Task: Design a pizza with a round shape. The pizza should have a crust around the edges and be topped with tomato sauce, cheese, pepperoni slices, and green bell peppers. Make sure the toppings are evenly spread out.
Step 7:
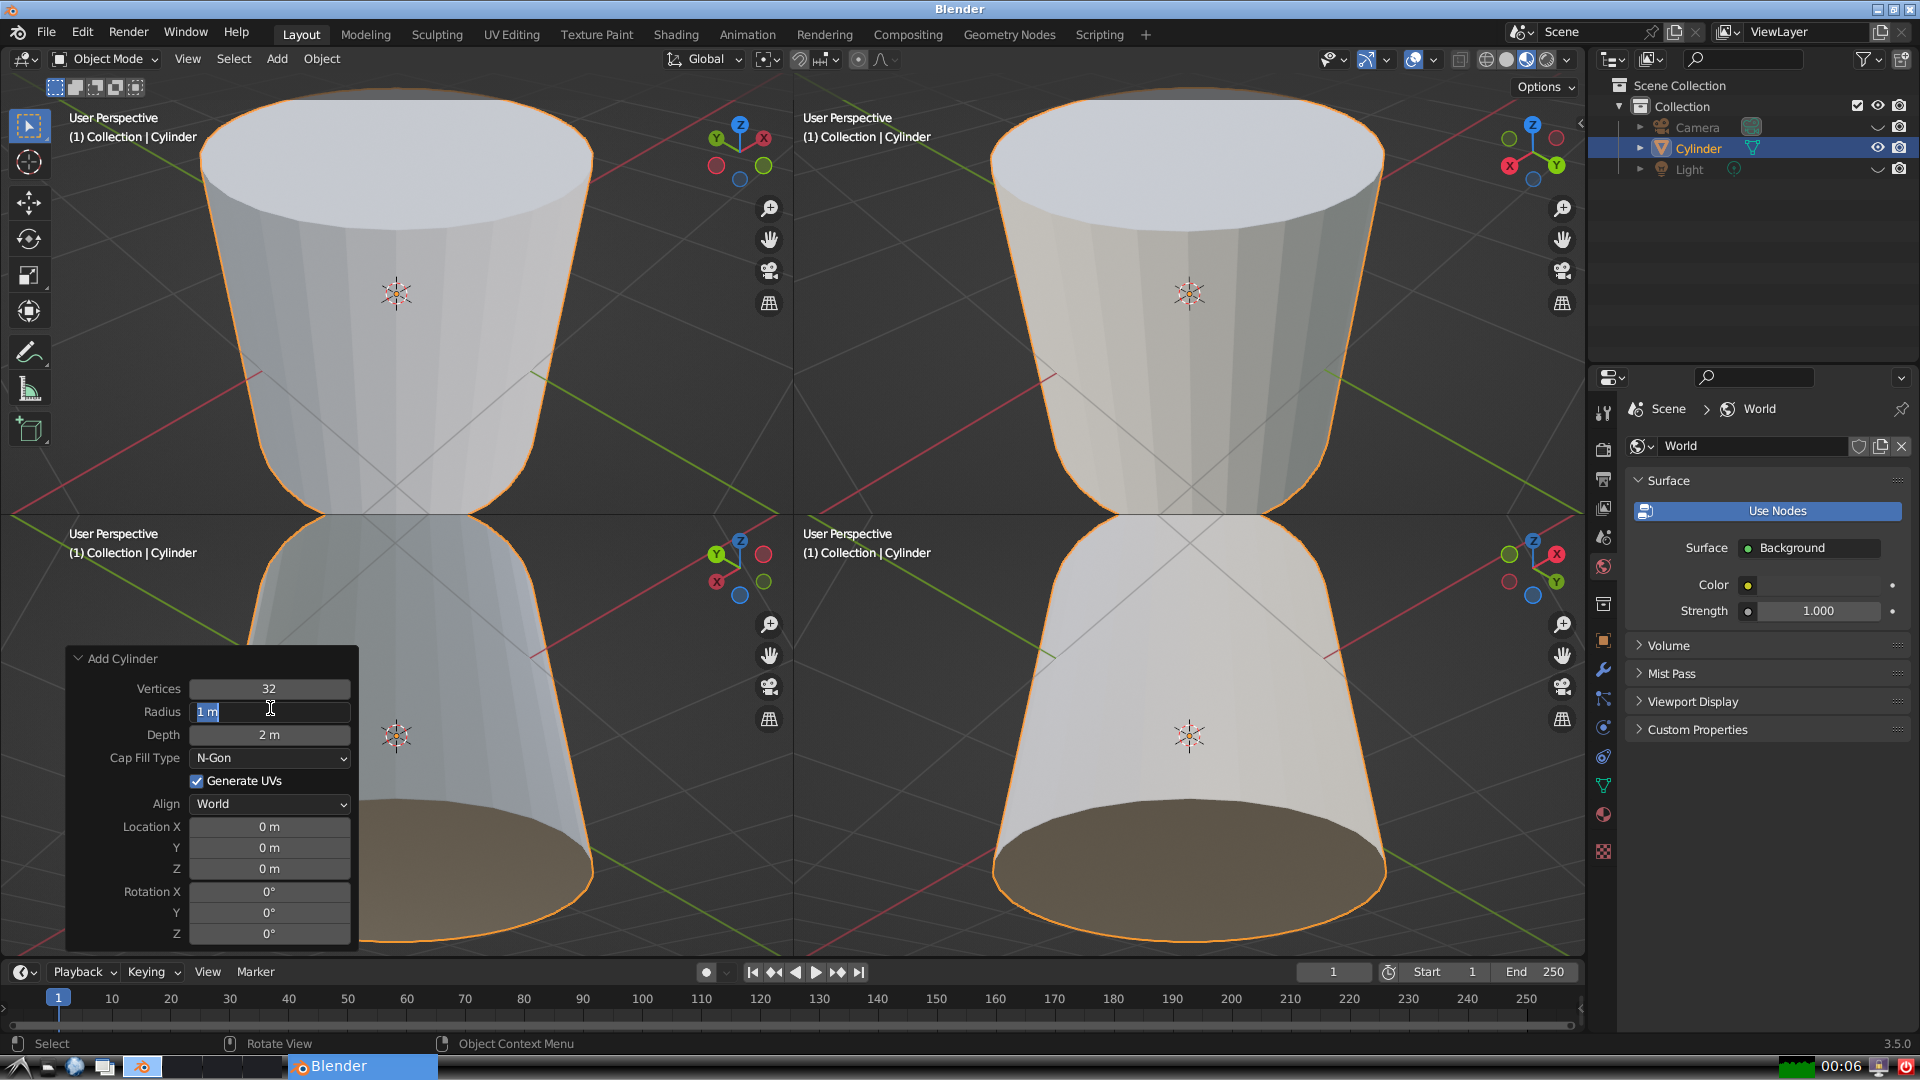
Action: input_text: 1.0